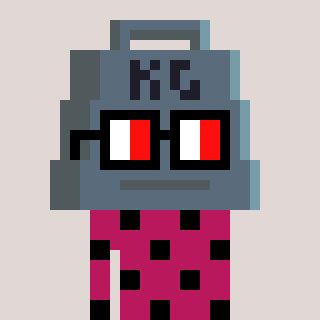
a pixel art character with square glasses with black frames and red eyes, a weight-shaped head and a darkpink-colored body on a warm background